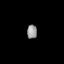
Tissue: prostate
Cell type: Fibroblasts
Senescence score: 0.7557
Nuclear area (px): 138
Mean DAPI intensity: 148.304